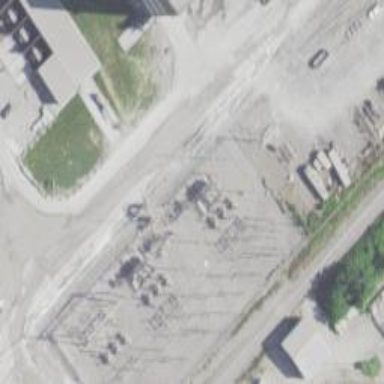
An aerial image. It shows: Power substation.